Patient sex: M
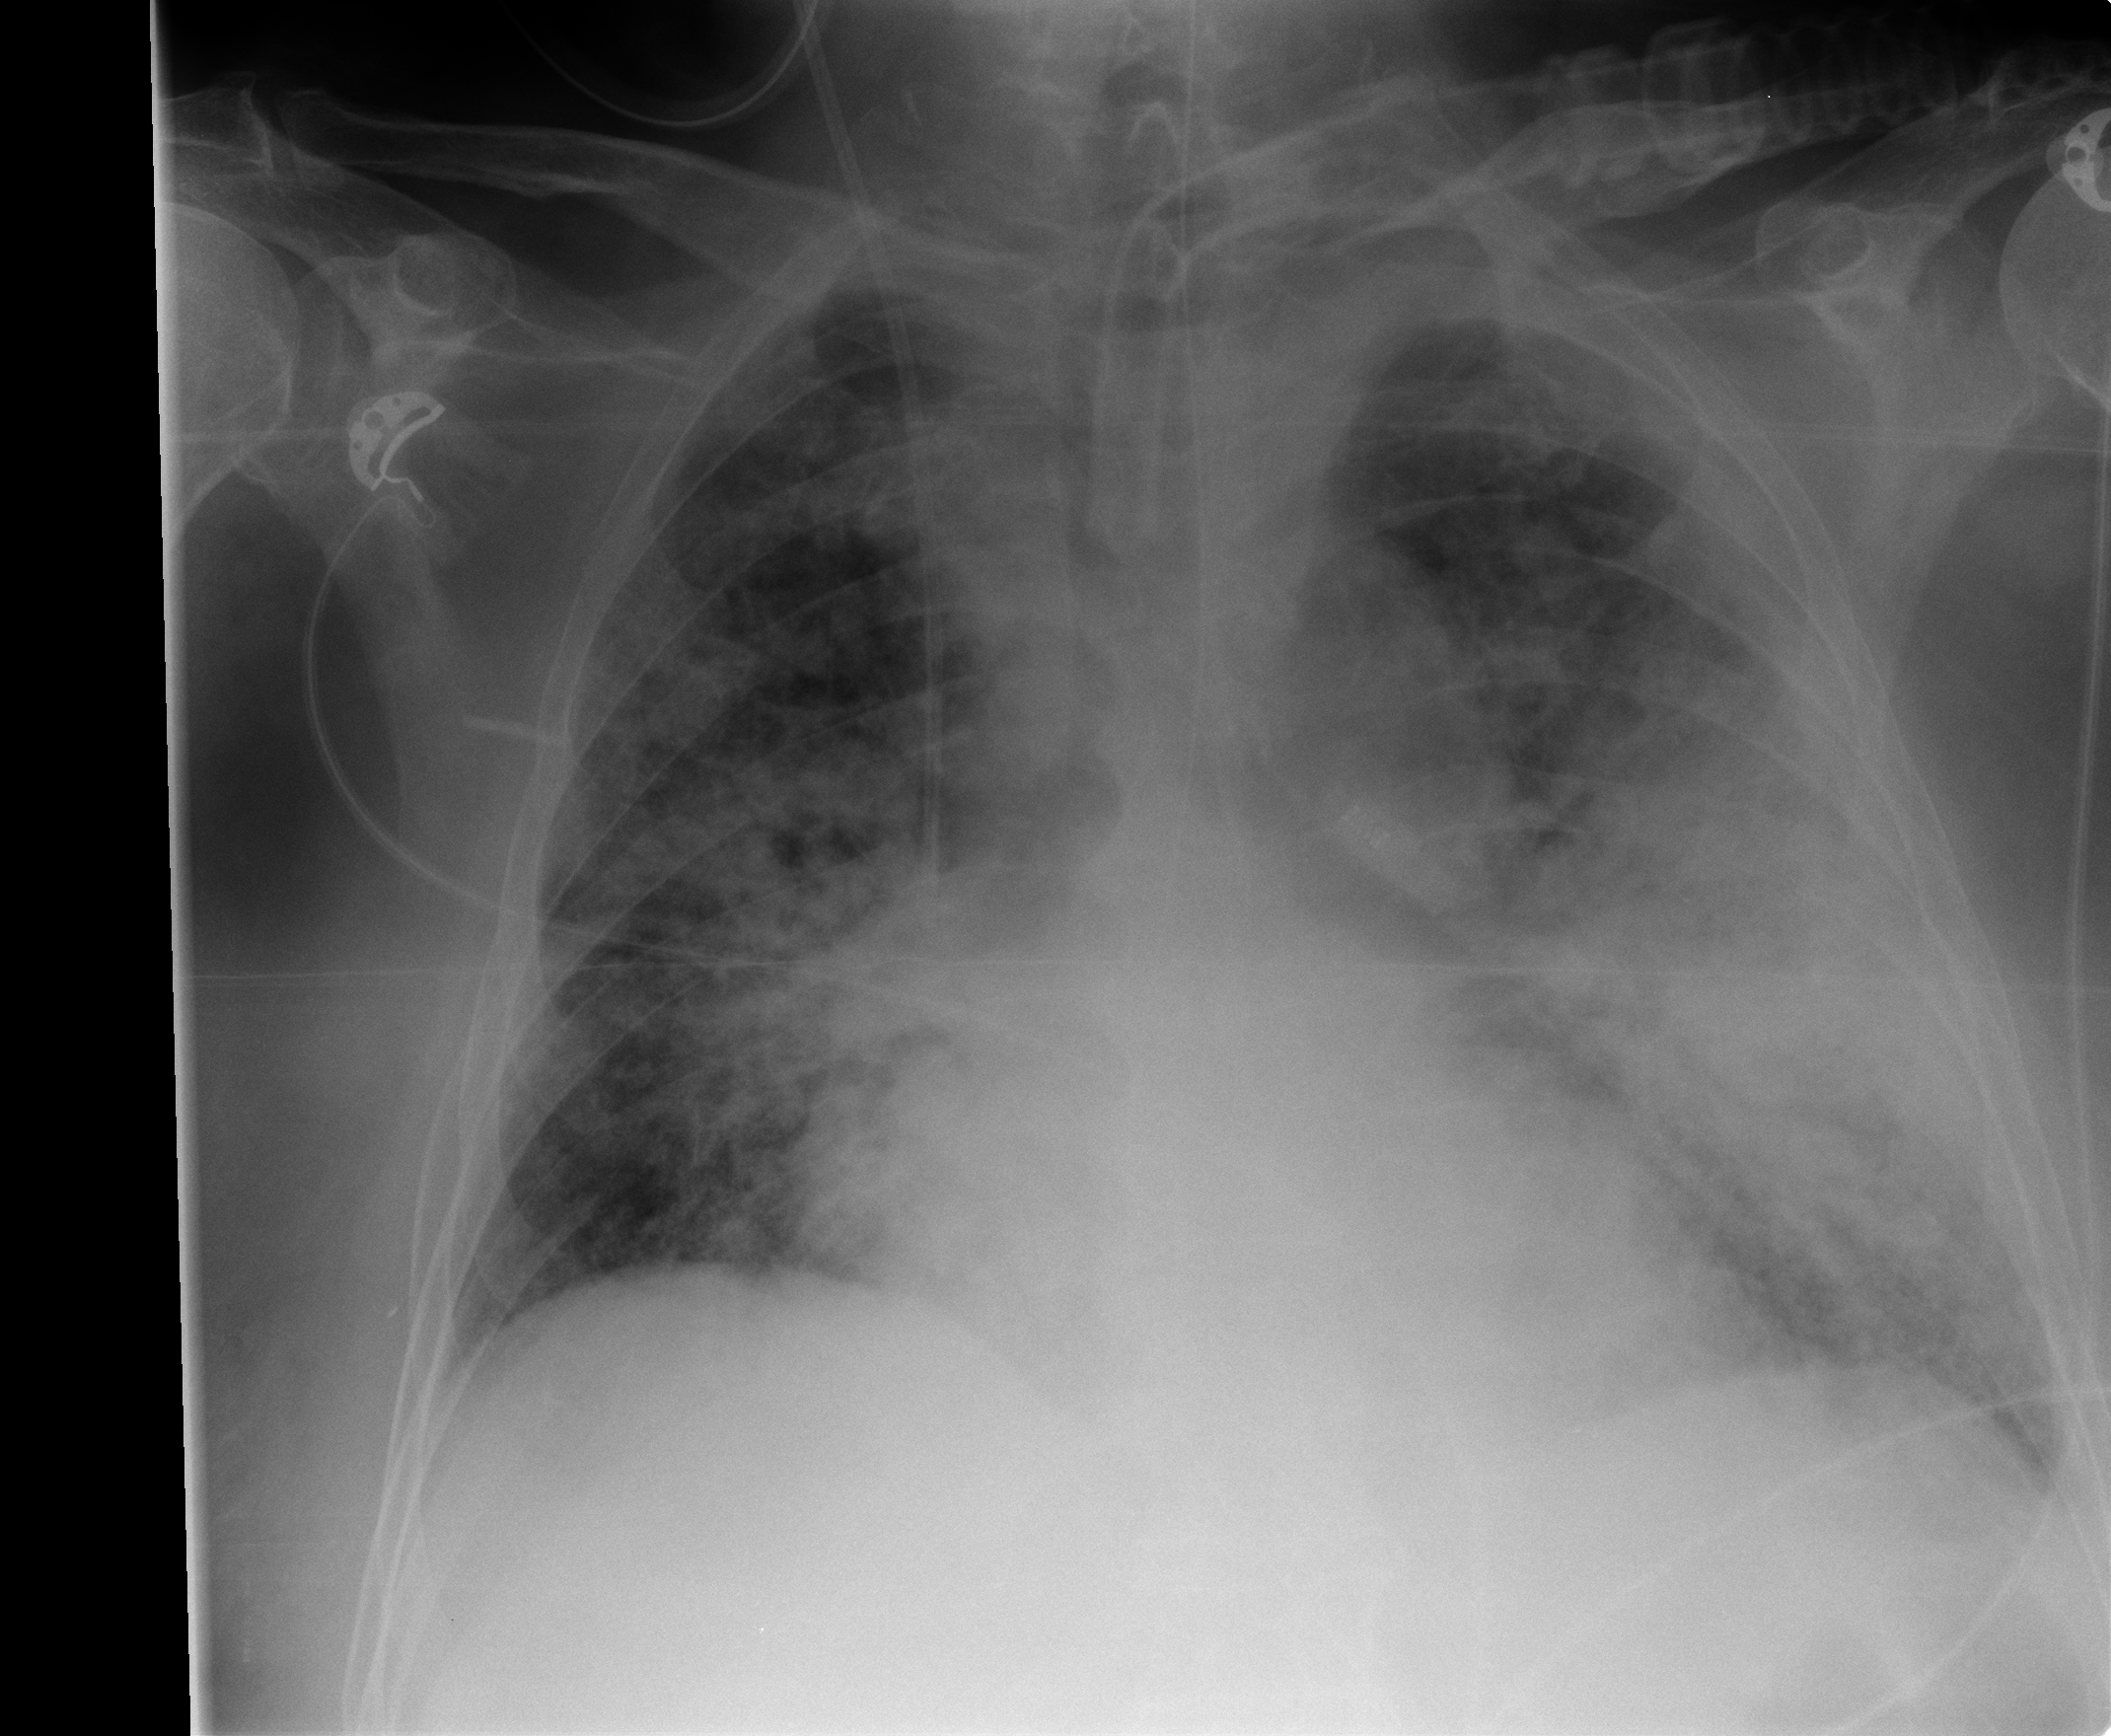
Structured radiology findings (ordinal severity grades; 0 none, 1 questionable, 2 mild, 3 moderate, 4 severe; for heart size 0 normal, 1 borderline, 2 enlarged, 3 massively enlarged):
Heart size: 2
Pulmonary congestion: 3
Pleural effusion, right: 2
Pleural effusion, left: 2
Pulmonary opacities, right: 3
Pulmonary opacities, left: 4
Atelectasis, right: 2
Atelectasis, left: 3